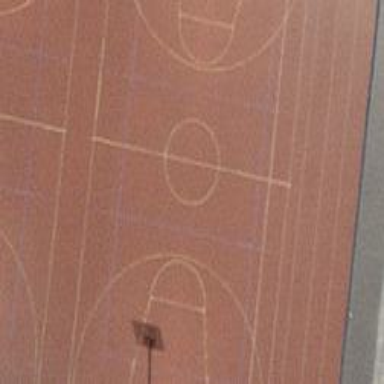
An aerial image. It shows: Tartan basketball court situated on pitch designated for leisure land.